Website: bh-photo
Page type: address-validator
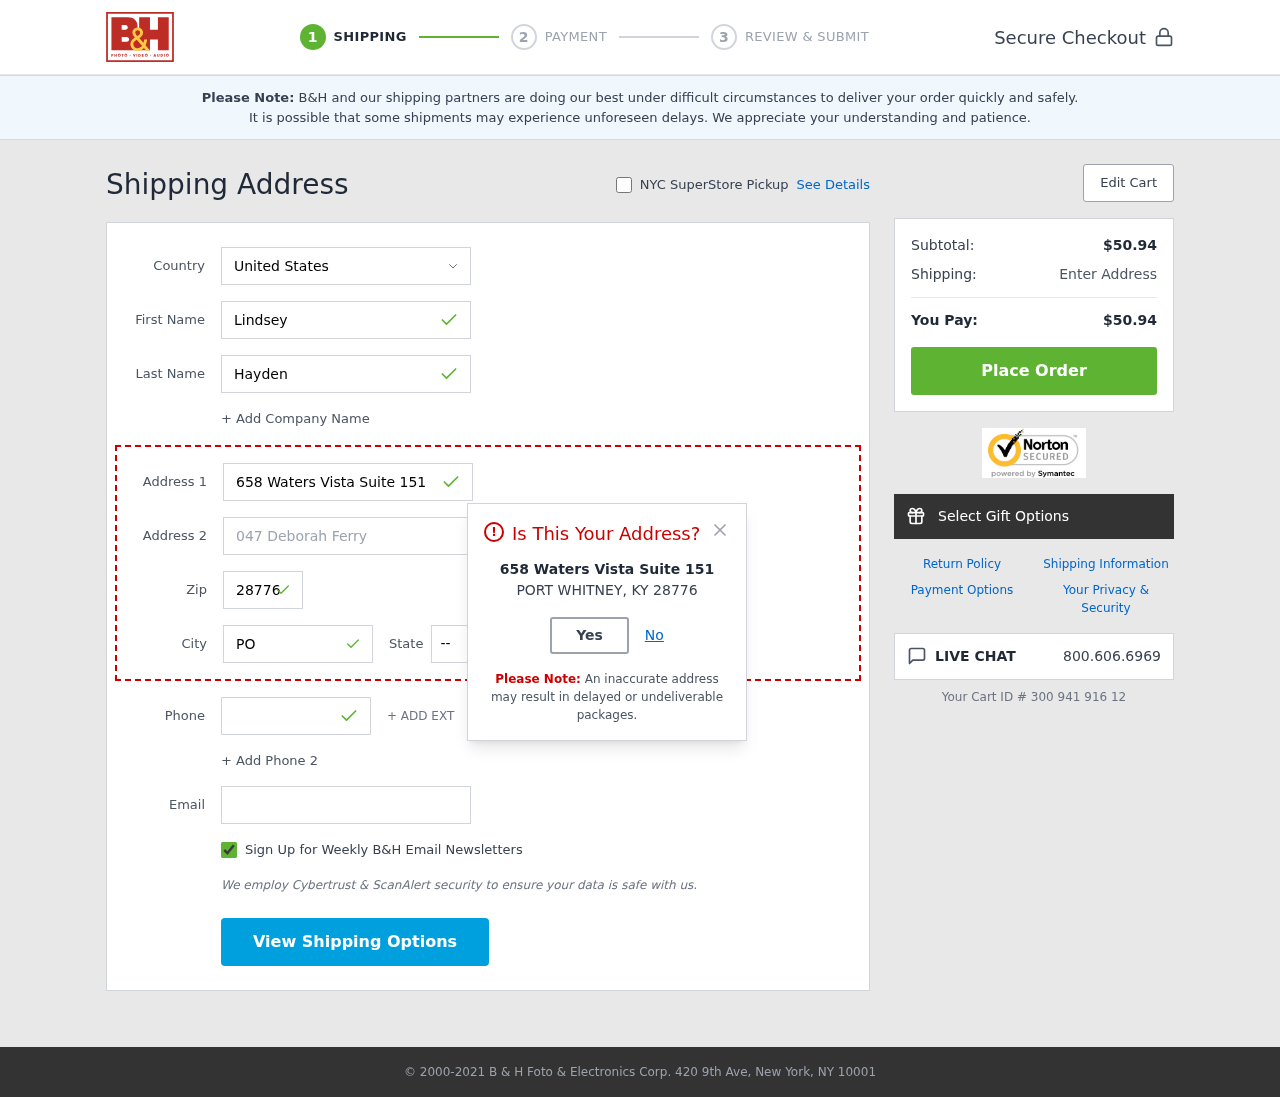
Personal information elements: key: PII_CITY
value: Port Whitney
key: PII_COUNTRY
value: United States
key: PII_EMAIL
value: lhayden@yahoo.com
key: PII_FIRSTNAME
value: Lindsey
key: PII_LASTNAME
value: Hayden
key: PII_PHONE
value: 3549295537
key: PII_POSTCODE
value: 28776
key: PII_STATE_ABBR
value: KY
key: PII_STREET
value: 658 Waters Vista Suite 151
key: PII_STREET2
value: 047 Deborah Ferry
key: PII_CITY_MODAL
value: PORT WHITNEY
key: PII_POSTCODE_FULL
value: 28776
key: PII_POSTCODE_NUMERIC
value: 28776
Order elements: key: ORDER_SUBTOTAL
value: $50.94
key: ORDER_TOTAL
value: $50.94
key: ORDER_ID
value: Your Cart ID # 300 941 916 12